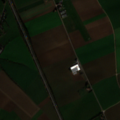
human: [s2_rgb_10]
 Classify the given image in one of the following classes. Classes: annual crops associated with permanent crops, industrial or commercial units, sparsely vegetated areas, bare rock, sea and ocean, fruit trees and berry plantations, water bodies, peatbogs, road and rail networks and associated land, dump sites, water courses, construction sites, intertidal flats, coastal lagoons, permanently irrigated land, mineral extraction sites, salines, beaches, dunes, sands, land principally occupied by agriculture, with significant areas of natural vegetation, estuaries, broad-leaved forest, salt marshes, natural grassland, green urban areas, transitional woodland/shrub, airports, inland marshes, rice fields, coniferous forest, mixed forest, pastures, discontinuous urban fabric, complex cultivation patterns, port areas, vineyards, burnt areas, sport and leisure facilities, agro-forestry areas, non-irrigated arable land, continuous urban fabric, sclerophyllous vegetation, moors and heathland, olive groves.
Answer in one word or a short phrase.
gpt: discontinuous urban fabric, non-irrigated arable land, complex cultivation patterns